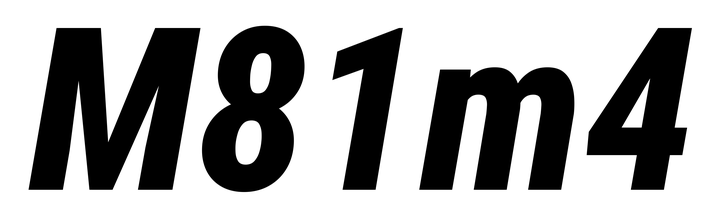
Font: Roboto-Italic_Condensed_ExtraBold_Italic